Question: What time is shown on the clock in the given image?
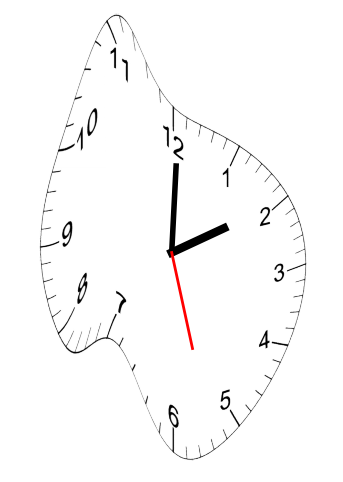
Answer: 02:00:27